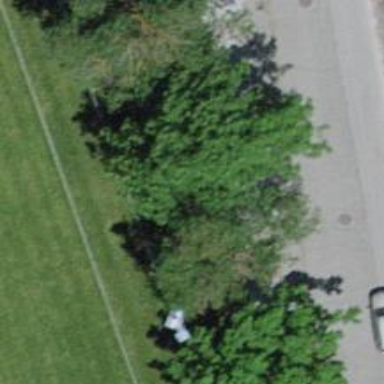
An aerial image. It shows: Charging station.